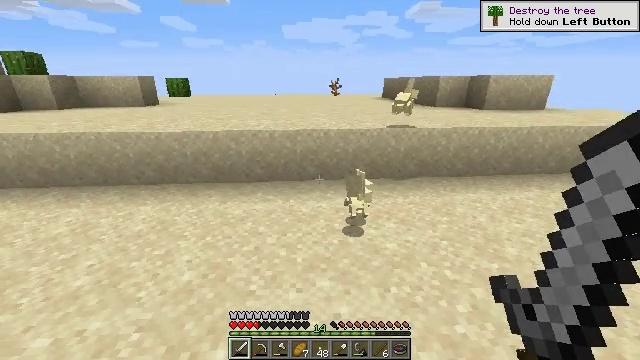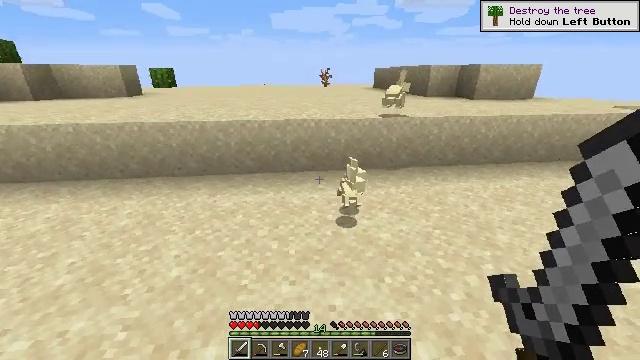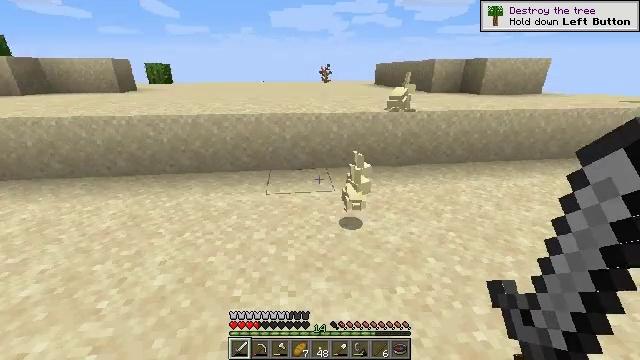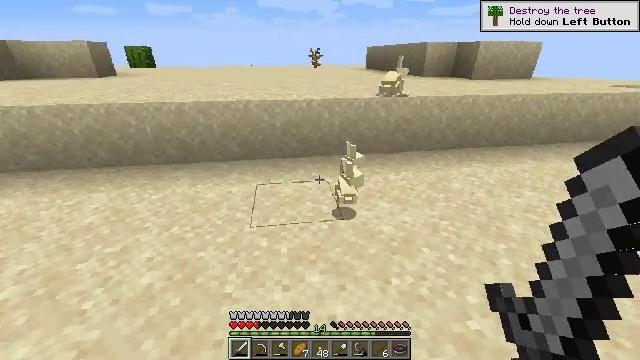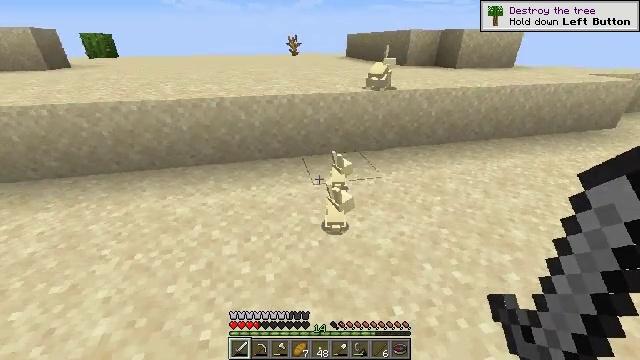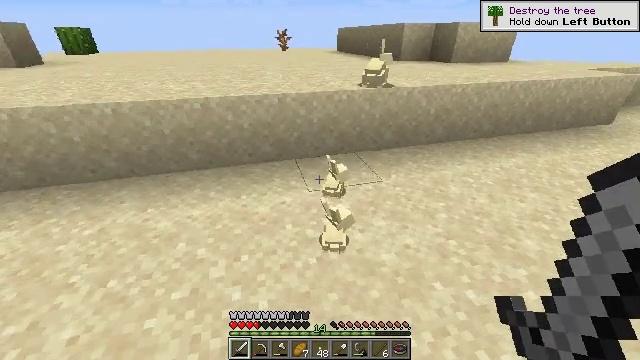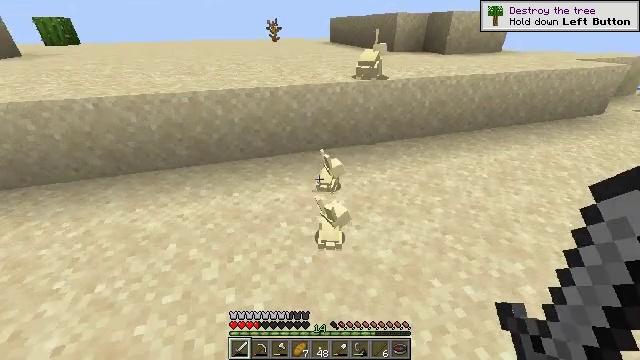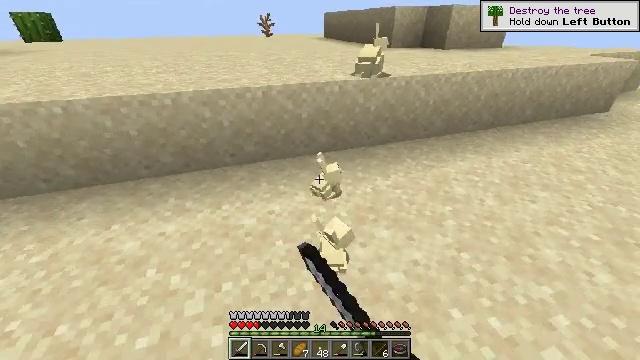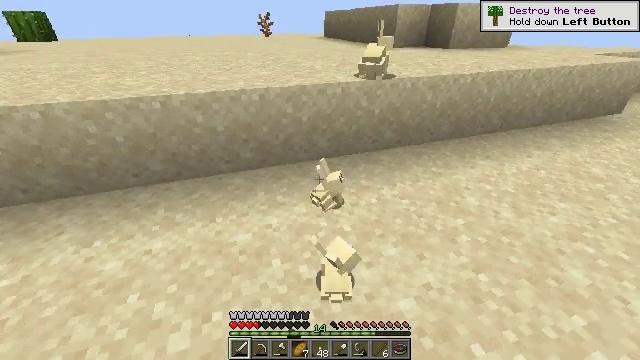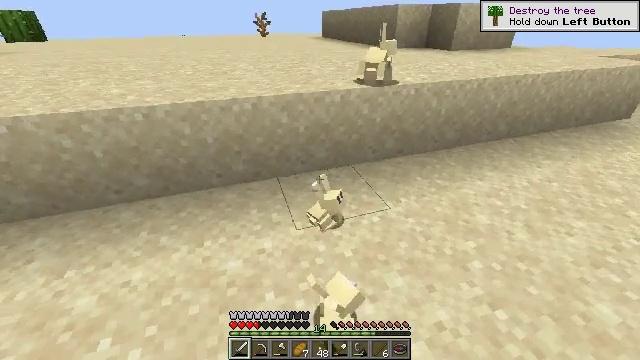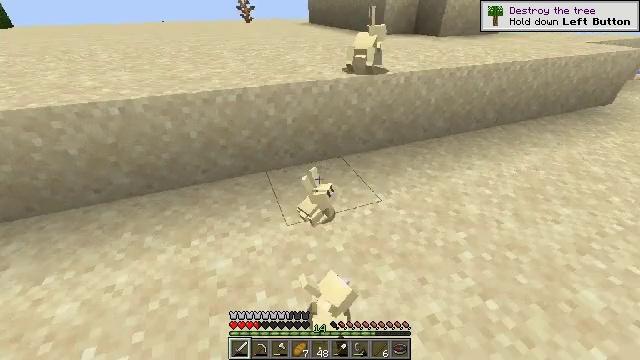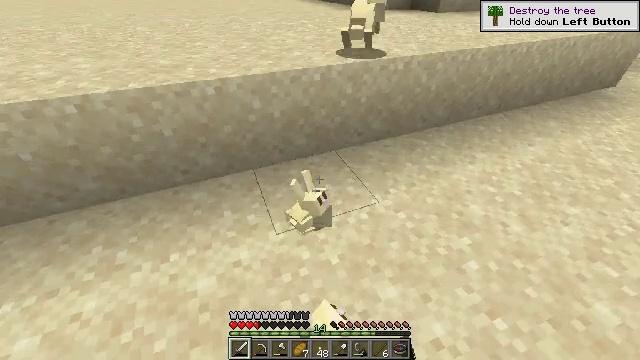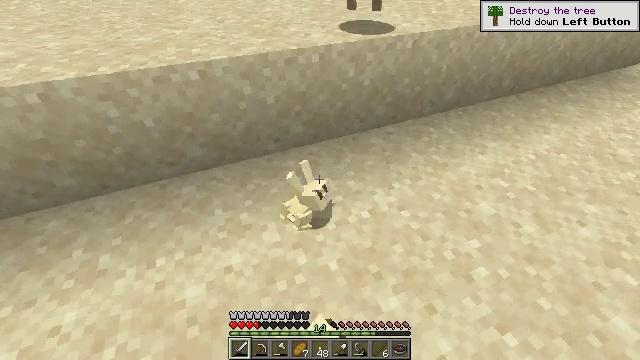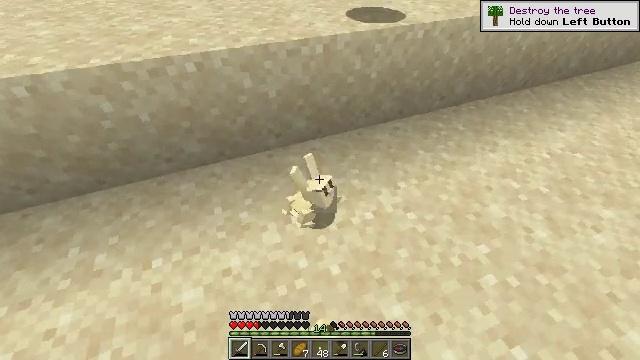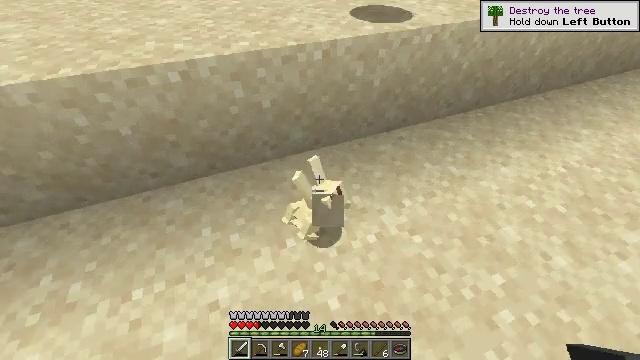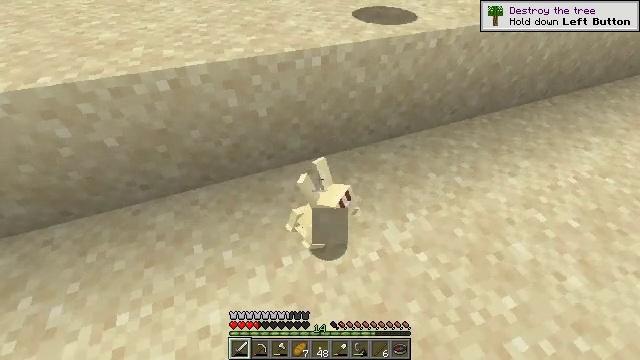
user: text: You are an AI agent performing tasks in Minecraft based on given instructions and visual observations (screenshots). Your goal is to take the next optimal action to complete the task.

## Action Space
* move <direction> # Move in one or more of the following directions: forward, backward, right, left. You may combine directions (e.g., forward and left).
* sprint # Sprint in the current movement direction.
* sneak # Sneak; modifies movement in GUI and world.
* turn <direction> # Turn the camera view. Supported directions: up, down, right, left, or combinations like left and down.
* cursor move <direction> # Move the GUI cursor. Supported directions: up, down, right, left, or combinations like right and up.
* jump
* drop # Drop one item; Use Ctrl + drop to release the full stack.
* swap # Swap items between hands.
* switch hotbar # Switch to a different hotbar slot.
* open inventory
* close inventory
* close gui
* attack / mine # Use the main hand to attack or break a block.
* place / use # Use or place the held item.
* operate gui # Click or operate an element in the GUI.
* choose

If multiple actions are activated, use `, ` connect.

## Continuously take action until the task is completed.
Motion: motion action
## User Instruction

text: Hunt a rabbit.
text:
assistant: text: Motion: move forward, turn right and down
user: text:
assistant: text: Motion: move forward
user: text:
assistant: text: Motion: move forward, turn right and down
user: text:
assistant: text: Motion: move forward, turn right and down
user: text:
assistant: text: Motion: move forward, turn right and down
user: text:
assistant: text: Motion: move forward, turn right and down, attack / mine
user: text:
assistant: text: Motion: move forward, turn right, attack / mine
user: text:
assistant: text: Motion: move forward, attack / mine
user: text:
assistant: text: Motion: move forward
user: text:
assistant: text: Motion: move forward, turn right and down
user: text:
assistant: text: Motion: move forward, turn right and down
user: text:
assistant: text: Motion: move forward, turn down
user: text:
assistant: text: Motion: move forward, turn left and down
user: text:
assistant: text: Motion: move forward
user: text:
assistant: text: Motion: move forward, attack / mine
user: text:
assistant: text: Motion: move forward, attack / mine
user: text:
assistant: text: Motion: turn down, attack / mine
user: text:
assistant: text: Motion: turn left and down
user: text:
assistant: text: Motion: no_op
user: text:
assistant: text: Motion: attack / mine
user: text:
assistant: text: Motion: turn right, attack / mine
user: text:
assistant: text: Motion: turn right and up, attack / mine
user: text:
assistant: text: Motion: turn right
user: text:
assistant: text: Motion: turn right
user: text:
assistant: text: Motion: turn right and down
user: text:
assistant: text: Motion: turn right and down
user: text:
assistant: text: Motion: turn right
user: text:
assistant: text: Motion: no_op
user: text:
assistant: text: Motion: no_op
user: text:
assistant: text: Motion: turn left